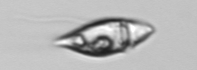
Label: Amphidinium